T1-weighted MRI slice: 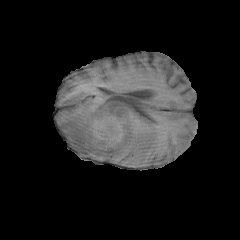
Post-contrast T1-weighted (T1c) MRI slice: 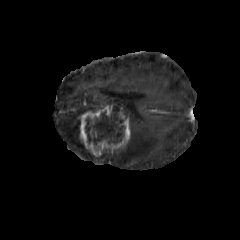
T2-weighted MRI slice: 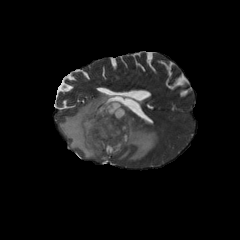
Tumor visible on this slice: yes